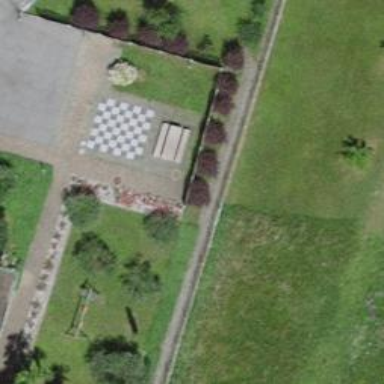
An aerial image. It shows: Picnic table located in leisure land area.